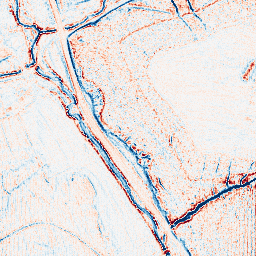
Category: edge_preserving
Decomposition family: anisotropic_diffusion
Decomposition parameters: iterations: 5
kappa: 30
gamma: 0.2
Upsampling method: fft_zeropad
Upsampling parameters: scale: 2
Upsampling scale: 2